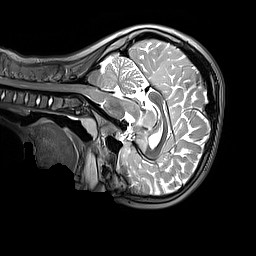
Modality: T2w
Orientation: sagittal
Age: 8
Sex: female
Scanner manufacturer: siemens
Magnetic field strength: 3 T
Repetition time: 3.2 s
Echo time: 0.408 s